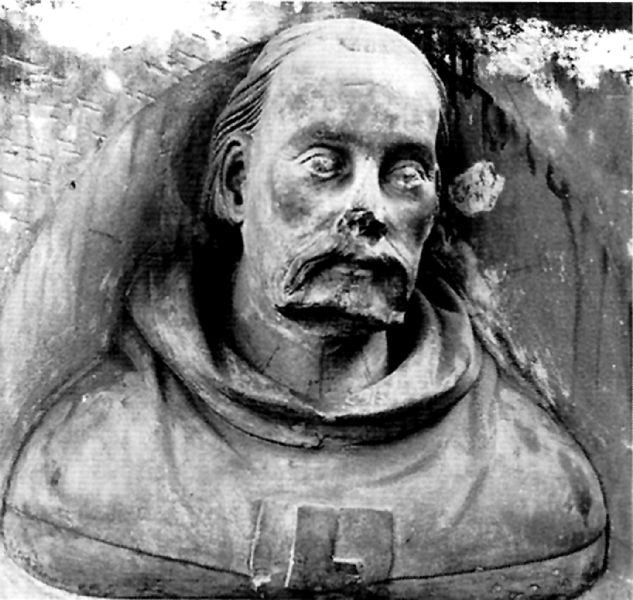
Titel: Veitsdom in Prag
Standort: Prag, Veitsdom (EU - Tschechische Republik)
Schlagwörter: kopf, kämpfer, mann, ausschnitt, nase, ohr, blick, bart, augen, kragen, stein, toter, kutte, bruststück, frontal, ohren, schultern, skulptur, statue, relief, mauer, schnurbart, büste, glatze, bildhauerei, bronze, plastik, foto, messing, dom, schwarz-weiß, künstler, fragment, selbstportrait, priester, mönch, oberlippenbart, persönlichkeit, metal, beschädigung, kaputze, kapuze, tonsur, romanisch, sarkophag, bamberg, grabskulptur, archtiekt